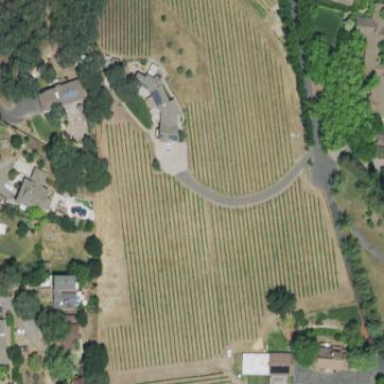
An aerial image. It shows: Vineyard with wine grapes as the main crop.